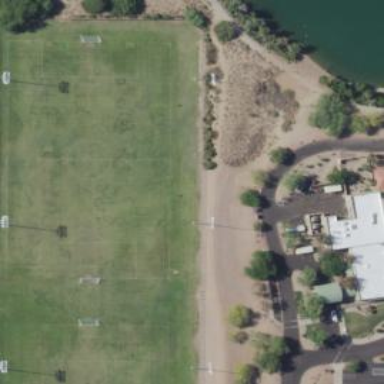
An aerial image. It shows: Grass pitch used for soccer.